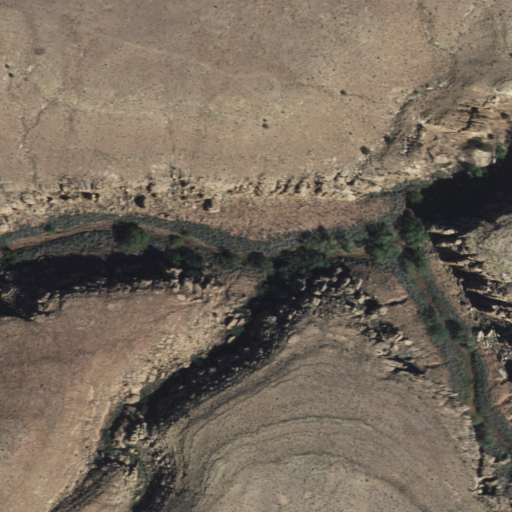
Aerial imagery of valley in Arizona named Yellow Jacket Canyon containing shrub, woody wetlands, grassland, and herbaceous wetlands